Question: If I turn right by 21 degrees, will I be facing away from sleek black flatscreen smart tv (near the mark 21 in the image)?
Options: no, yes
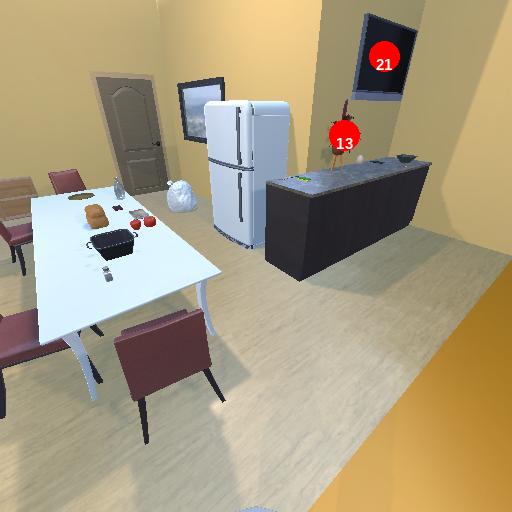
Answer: no